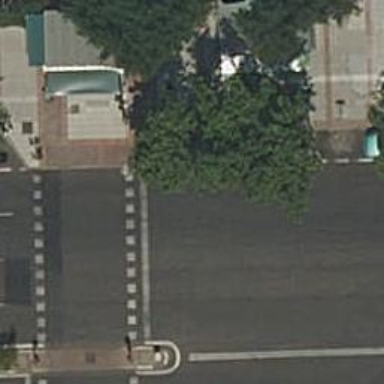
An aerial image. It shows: Bicycle parking area with stands on asphalt surface.